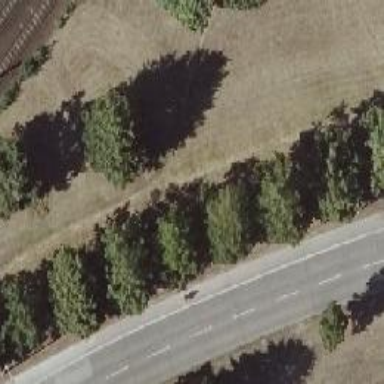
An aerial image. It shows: Avenue lined with broadleaved deciduous trees.